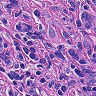
Metastatic tissue present: yes